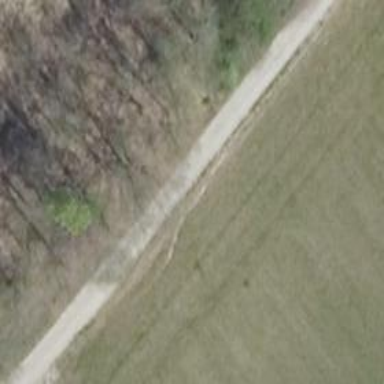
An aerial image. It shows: Service road.